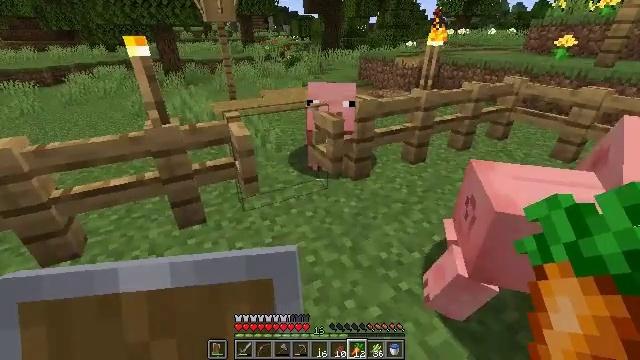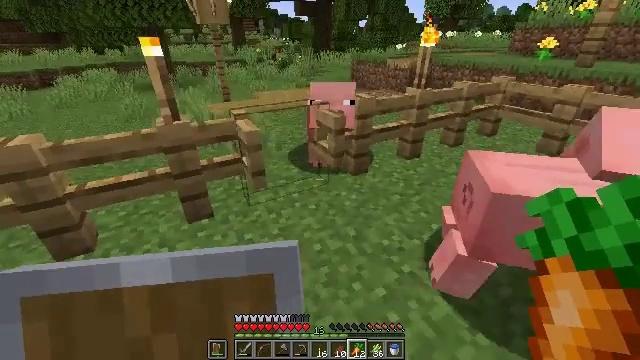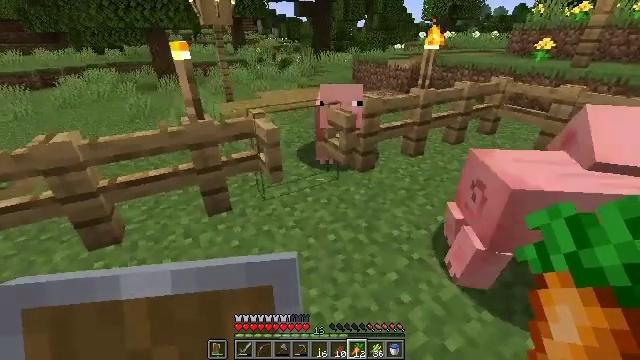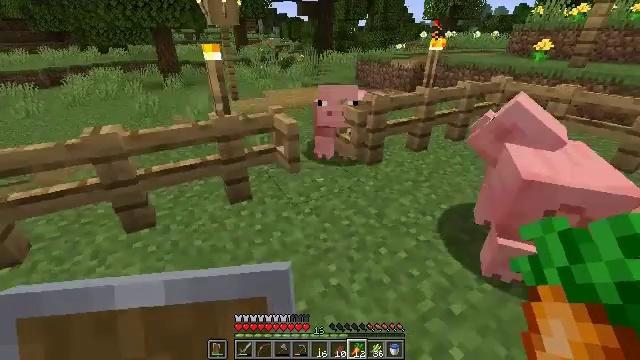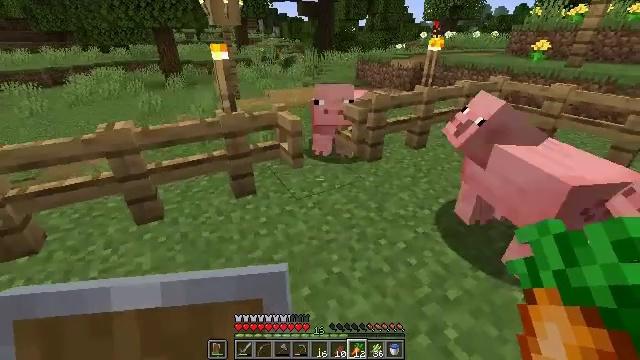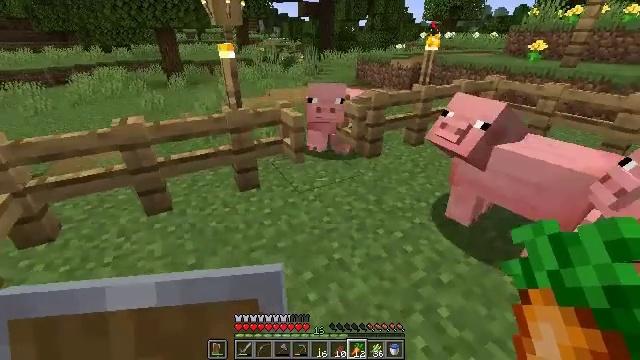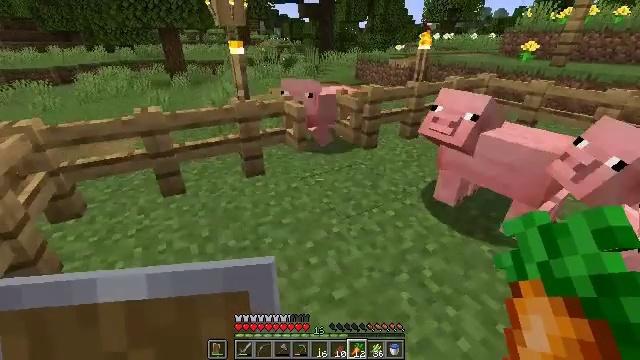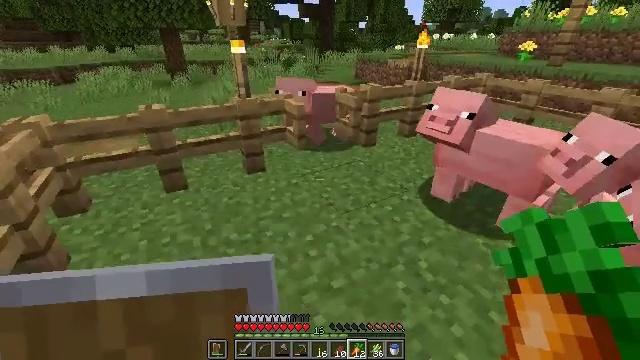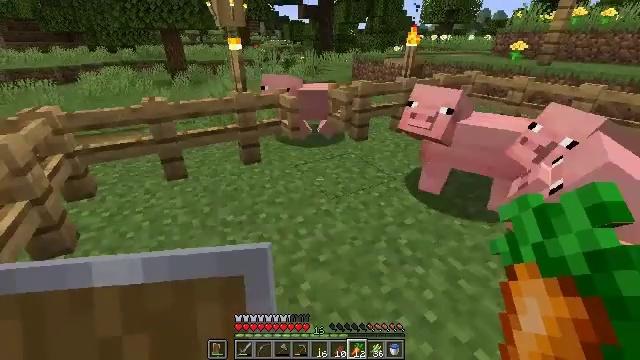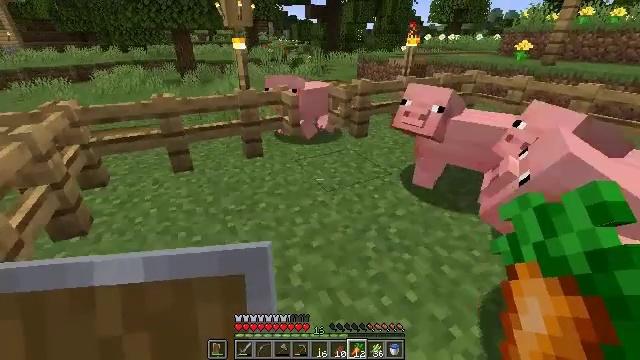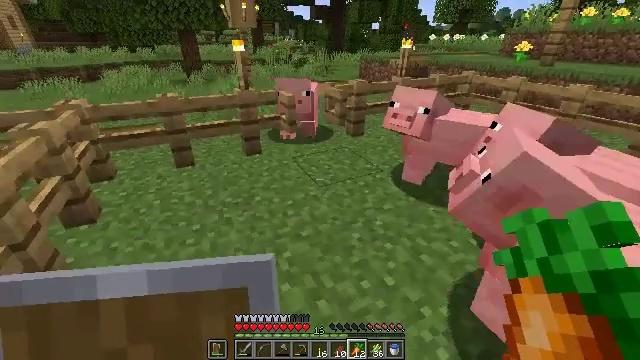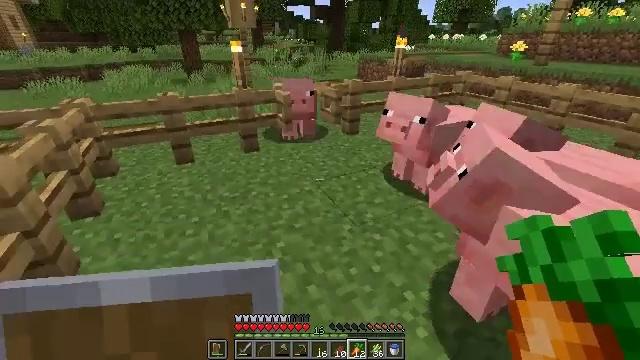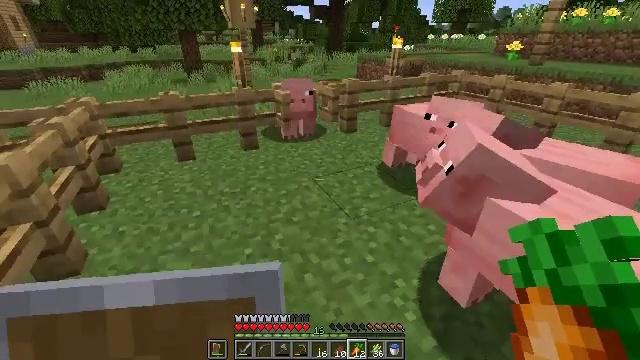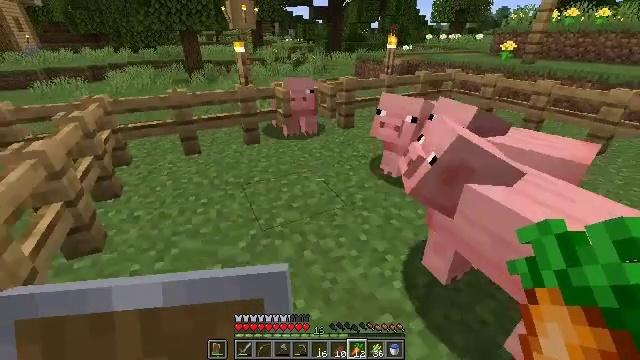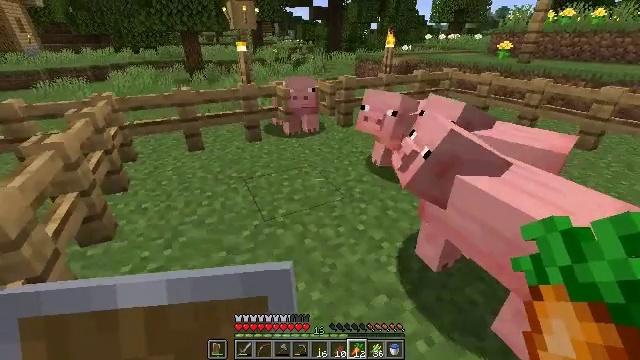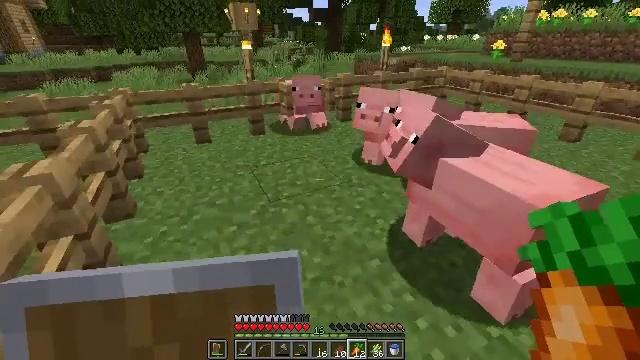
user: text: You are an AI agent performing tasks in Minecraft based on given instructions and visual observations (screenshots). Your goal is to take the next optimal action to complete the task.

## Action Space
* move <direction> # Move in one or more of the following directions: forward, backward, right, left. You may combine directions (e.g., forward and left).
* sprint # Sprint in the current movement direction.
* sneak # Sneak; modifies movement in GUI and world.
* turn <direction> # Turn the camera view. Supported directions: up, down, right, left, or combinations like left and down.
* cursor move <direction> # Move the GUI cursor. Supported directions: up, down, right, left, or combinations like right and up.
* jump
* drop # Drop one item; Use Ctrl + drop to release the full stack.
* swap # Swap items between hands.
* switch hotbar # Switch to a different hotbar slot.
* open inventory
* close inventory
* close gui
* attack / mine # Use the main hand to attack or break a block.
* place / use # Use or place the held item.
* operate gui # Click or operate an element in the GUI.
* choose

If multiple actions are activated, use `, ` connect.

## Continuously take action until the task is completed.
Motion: motion action
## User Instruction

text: Harvest carrots from the farmland.
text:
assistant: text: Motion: move back and move left, turn right
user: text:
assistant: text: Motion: move back and move left
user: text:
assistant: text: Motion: move back
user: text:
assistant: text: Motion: move back
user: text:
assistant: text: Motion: move back
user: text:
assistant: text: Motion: move back
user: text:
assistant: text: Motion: move back and move right
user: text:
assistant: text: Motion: move back and move right
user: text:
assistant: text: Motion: move back and move right, turn left
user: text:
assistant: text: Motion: move back and move right, turn left
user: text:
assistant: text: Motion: move back
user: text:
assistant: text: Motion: move back
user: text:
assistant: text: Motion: move back
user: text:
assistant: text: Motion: move back
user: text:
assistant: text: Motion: move back
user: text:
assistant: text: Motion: move back
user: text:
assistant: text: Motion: no_op
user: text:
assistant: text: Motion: no_op
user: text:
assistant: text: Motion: no_op
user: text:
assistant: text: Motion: no_op
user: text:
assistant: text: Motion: no_op
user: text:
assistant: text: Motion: no_op
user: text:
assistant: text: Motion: no_op
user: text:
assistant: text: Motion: no_op
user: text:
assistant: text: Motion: no_op
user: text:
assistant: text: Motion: move forward and move right, turn up
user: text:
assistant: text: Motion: move forward and move right, turn left and up
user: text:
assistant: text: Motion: move forward and move right, turn left and up
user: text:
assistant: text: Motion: move forward and move right, turn left and up
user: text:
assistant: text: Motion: move forward and move right